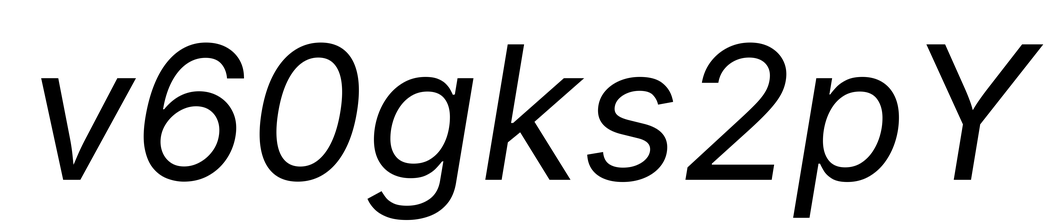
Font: Inter-Italic_Italic